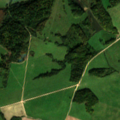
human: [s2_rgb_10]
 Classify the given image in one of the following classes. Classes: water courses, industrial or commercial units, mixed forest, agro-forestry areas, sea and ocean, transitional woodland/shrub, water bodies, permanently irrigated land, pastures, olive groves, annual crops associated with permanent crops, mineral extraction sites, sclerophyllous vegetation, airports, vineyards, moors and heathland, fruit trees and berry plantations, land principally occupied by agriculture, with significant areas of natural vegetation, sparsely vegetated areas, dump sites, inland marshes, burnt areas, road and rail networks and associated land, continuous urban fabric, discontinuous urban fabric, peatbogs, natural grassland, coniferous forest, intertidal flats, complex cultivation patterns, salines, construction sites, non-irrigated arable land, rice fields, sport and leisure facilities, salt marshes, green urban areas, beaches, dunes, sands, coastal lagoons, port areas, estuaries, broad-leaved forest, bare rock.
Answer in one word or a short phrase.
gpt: non-irrigated arable land, pastures, land principally occupied by agriculture, with significant areas of natural vegetation, broad-leaved forest